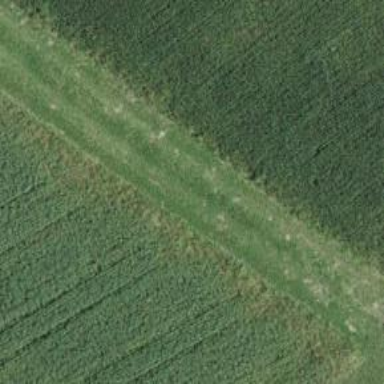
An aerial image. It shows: Track with grade5 tracktype.